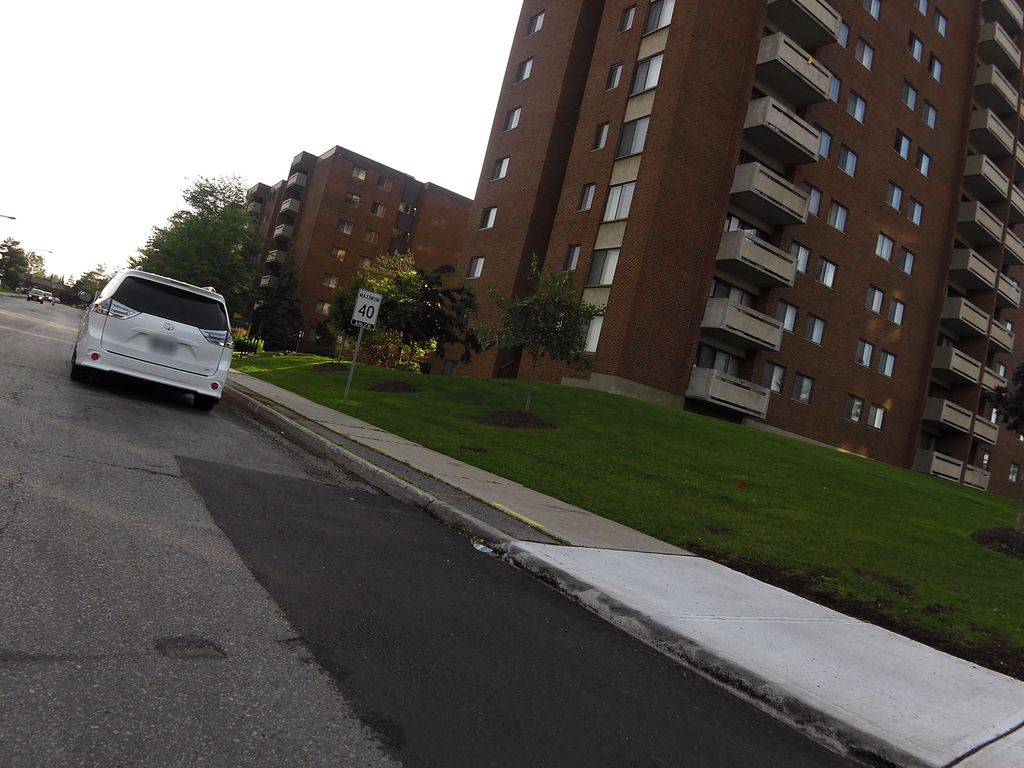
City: ottawa-gatineau